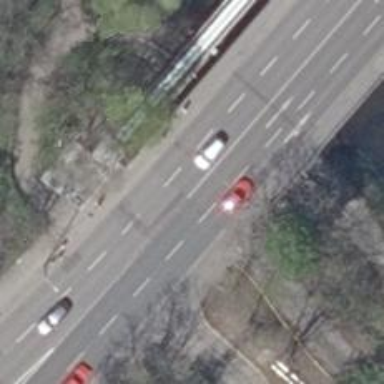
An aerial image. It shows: Secondary road with asphalt surface and bridge. There are sidewalks on both sides and separate cycle track on each side.